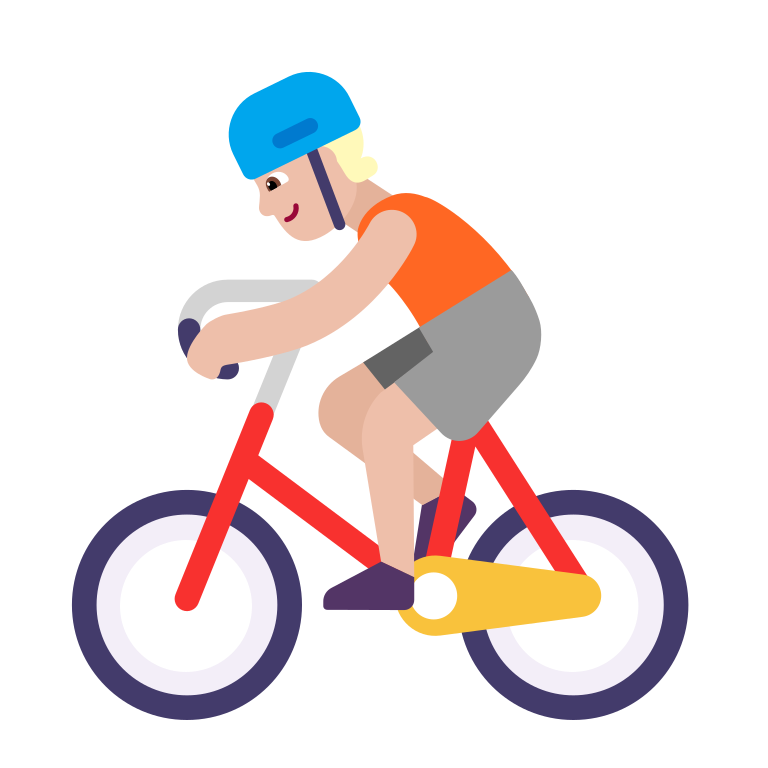
person biking flat  light